Question: I have a page where there are 3 'div's. The 'div' "A" is positioned at the screen's top. The 'div' "B" is positioned in the screen's center.
What I want to do is position the 'div' "C" always according to the position of 'div' "B" (it's a responsive page).

This page is under Twitter Bootstrap.
'''
<div class="container-fluid">
<div class="row-fluid secao" id="secao-home">
<div class="row-fluid">
<div class="span12">
<p class="text-center" id="contato"><a href="#">A</a></p>
</div>
<div class="span12" id="apoio">
C
</div>
<div class="row-fluid">
<div class="span12 text-center" id="logo">
<nav id="mainNav">
<ul>
<a href="#">1</a>
<a href="#">2</a>
<a href="#">3</a>
</ul>
</nav>
</div>
</div>
</div>
</div>
<div class="row-fluid secao" id="secao-carros">
<div class="span12"></div>
</div>
<div class="row-fluid secao" id="secao-motos">
<div class="span12"></div>
</div>
<div class="row-fluid secao" id="secao-nauticos">
<div class="span12"></div>
</div>
<div class="row-fluid secao" id="secao-contato">
<div class="span12"></div>
</div>
</div>
'''
<URL>
Can someone tell me how to do it?
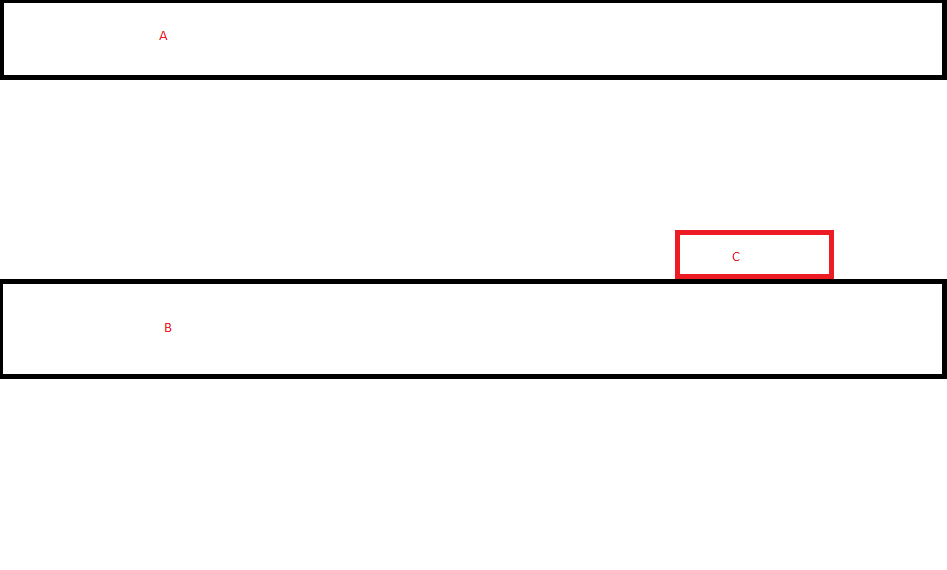
Answer: In CSS, 'absolute' positioning works relative to the most recent parent, or enclosing, element that has an explicitly set 'position' attribute. If you want a given 'div', like the one labeled "C" in your diagram, to have its position depend on another 'div', like that of "B", you should make "B" the parent of "C" by placing "C" within "B".
Then you can give "C" something like 'position:absolute;right:100px;top:-30px;', replacing the values for 'right' and 'top' with the desired distance from the right side of "B" and the height of "C", respectively.
If "B" is also given an explicit 'position' like 'position:relative' (or 'absolute' or any other valid value, what matters is that you set it explicitly), then the position of "C" will be defined relative to "B".
It may seem slightly counter-inuitive that you should use 'absolute' rather than 'relative', when what you want is for "C" to be "relative" to "B", but the reason for this is that CSS understands "relative" to mean "relative to the position the element would normally take in the document flow".